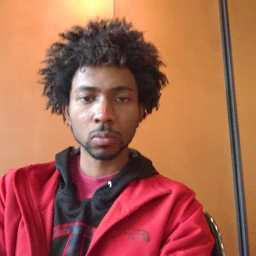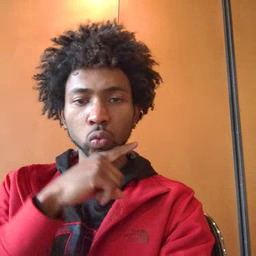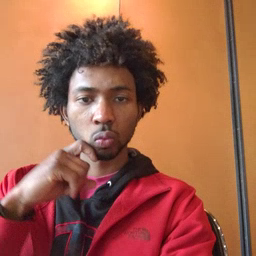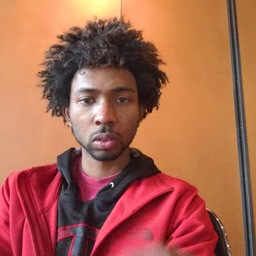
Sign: dry